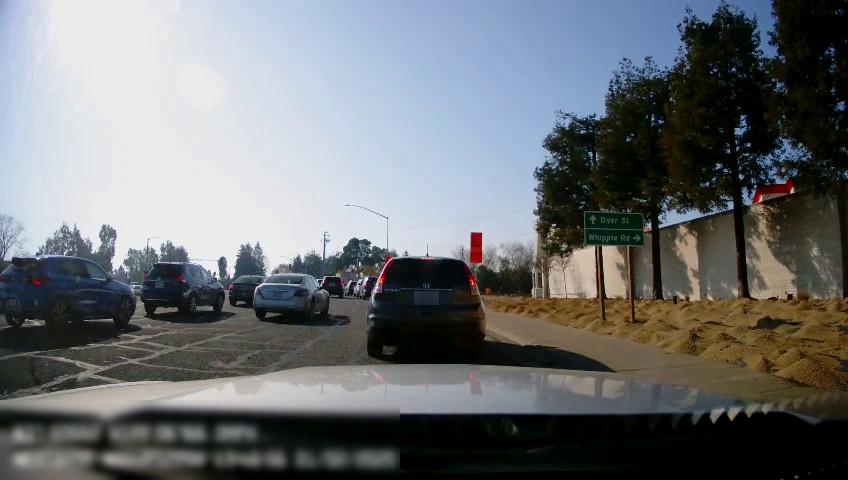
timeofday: Dusk/Dawn/Twilight
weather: Sunny
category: Drivable Space
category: Vehicles | SUV
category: Vehicles | Car
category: Vehicles | SUV
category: Vehicles | SUV
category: Vehicles | SUV
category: Vehicles | Car
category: Vehicles | SUV
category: Vehicles | SUV
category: Vehicles | SUV
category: Vehicles | Truck
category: Traffic | Signs
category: Traffic | Signs